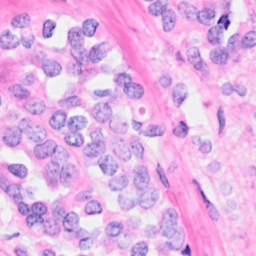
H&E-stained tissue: Breast